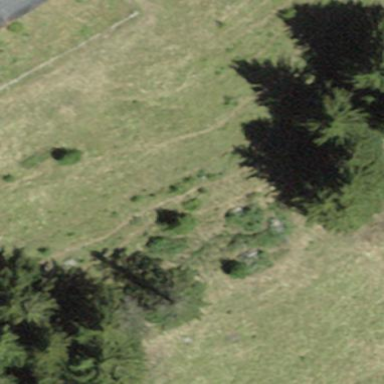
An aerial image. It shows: Forest area predominantly covered with needle-leaved trees.